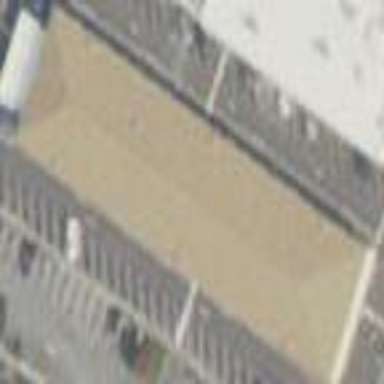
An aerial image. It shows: Commercial building.